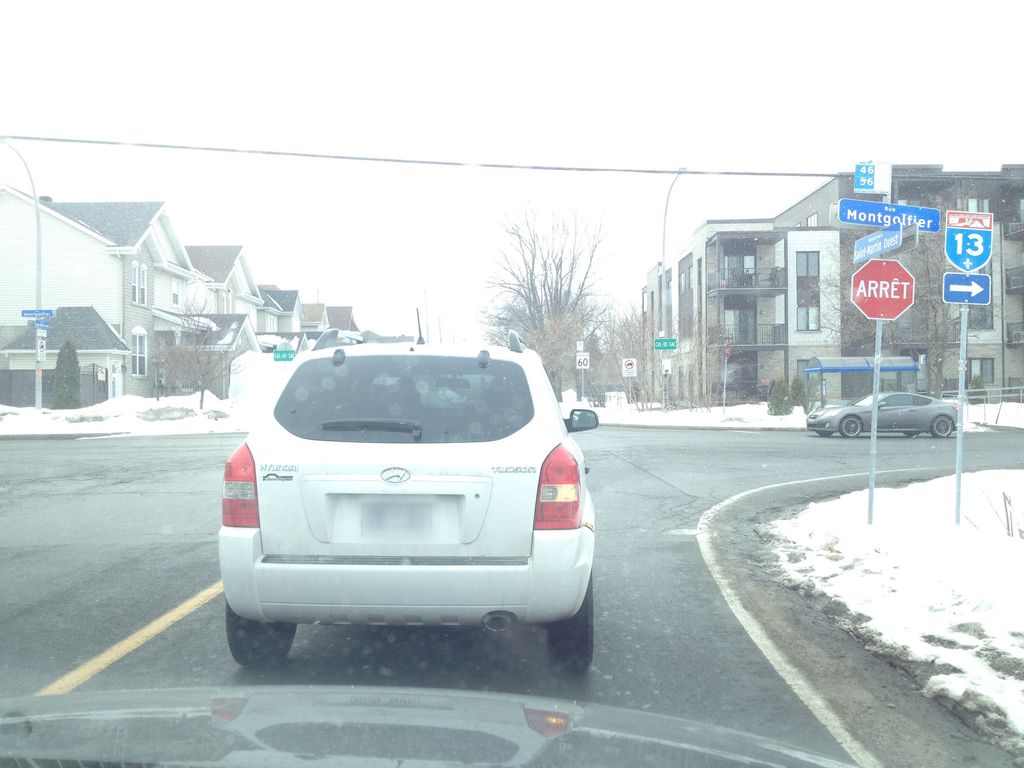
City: montreal